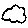
Label: cloud